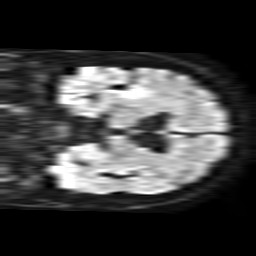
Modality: TRACE
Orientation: coronal
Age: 58
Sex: male
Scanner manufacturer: philips
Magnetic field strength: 1.5 T
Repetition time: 3.484 s
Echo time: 0.07078 s